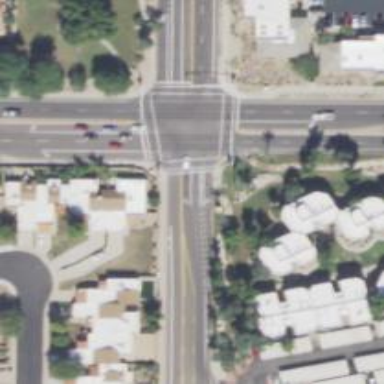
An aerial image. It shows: Solid stop line on the road.